Question: I tried opening the following code in both FF and chrome, nothing happened. But when I loaded the exact code in jsfiddle, it worked .
<URL>
HTML:
'''
<!doctype html>
<html>
<head>
<link rel="stylesheet" type="text/css" media="screen" href="fgerg.css" />
<script type="text/javascript" src="jquery-1.7.2.js"></script>
<script type="text/javascript">
$(document).ready(function() {
$('#showButton').click(function() {
$('#x2').css('visibility','visible');
});
});
</script>
</head>
<body>
<input type="button" id="showButton" value="show" />
<p id="x"> gergreg</p>
<p id="x2"> sadeijnfciu </p>
</body>
</html>
'''
CSS:
'''
#x {
display:none;
}
#x2 {
visibility: hidden;
}
'''
For anyone interested, the rectangle after the last '});' caused the whole mess. Anyone know what is that ?

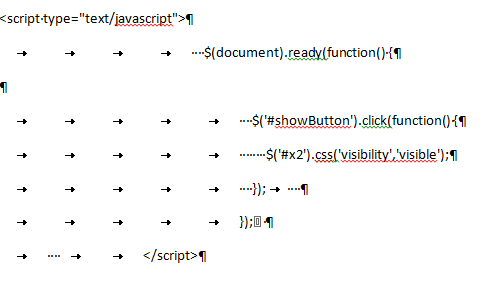
Answer: The error: normally means you have some weird encoded character somewhere in your page/JavaScript source. Best bet is to either open the files up editor with it <URL>, or to create a new file and copy in sections of the code.